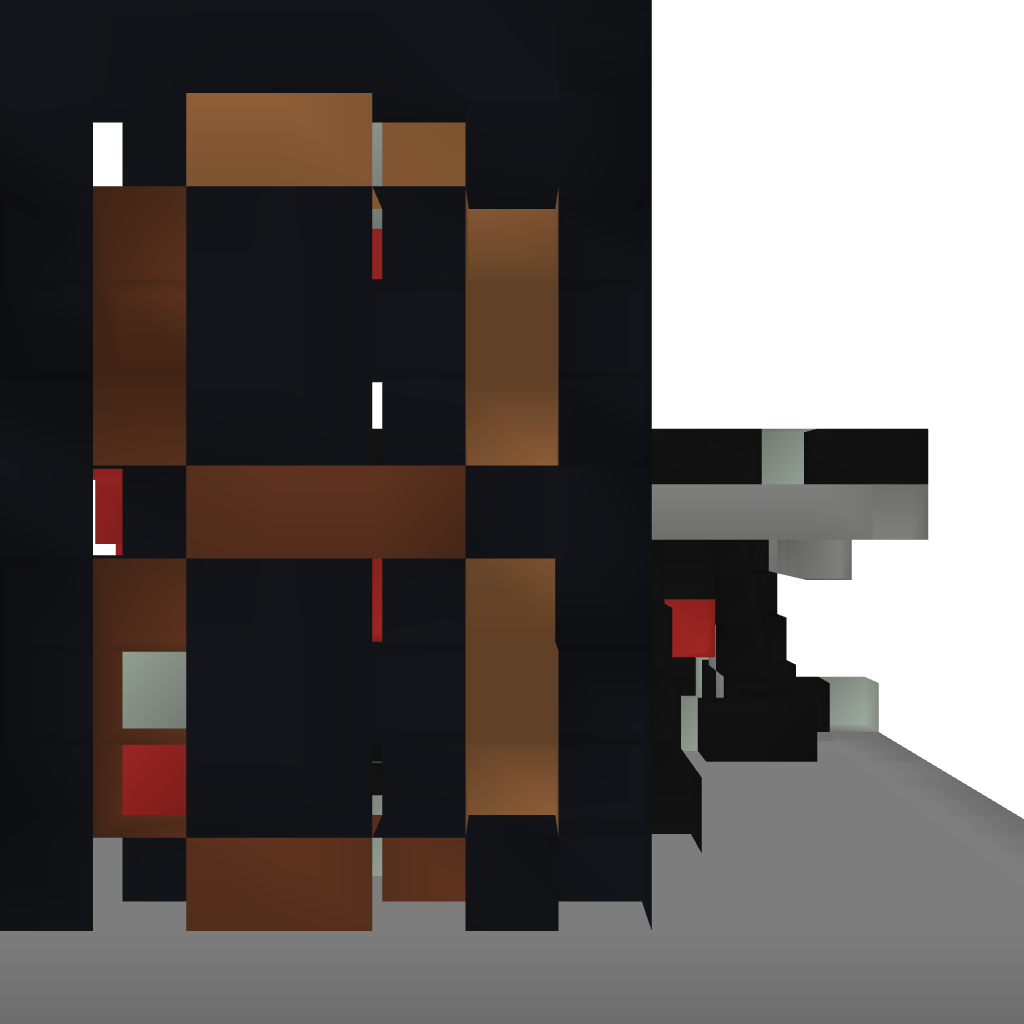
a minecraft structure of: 9-0 Countdown